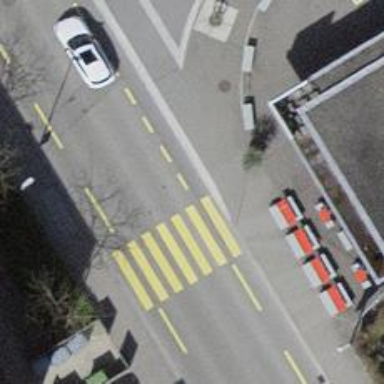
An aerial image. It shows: Uncontrolled zebra crossing with yellow markings on the road.